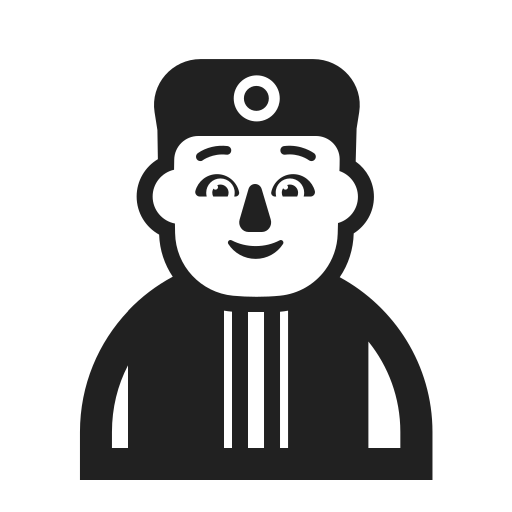
person genie high contrast